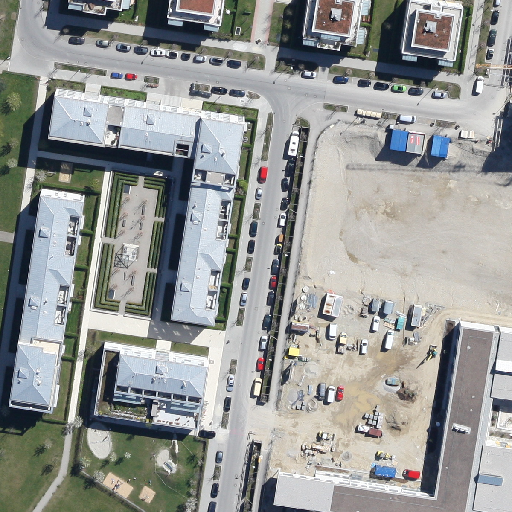
Referring expression: light-duty vehicle in the parking area